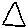
Label: triangle